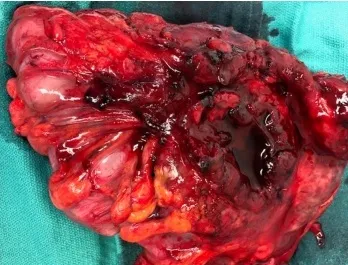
Resected Specimen shows. The left colon mass immediately upon resection measured at 20 x 23 cm.
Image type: medical_photograph (other_medical_photograph)